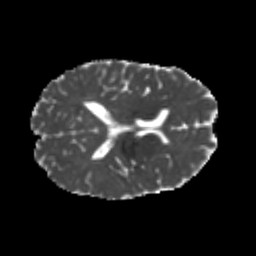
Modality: MD
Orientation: axial
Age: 23
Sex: male
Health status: healthy
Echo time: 0.074 s